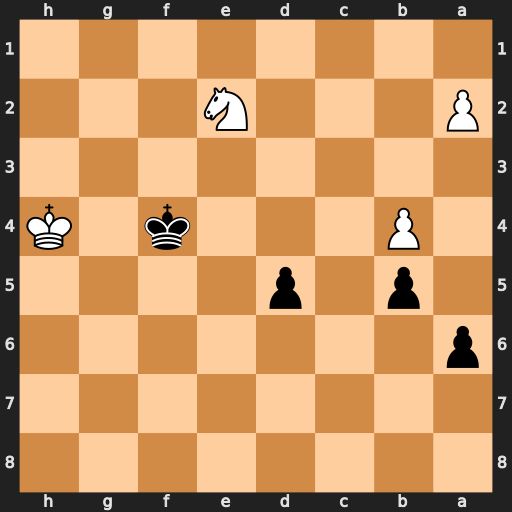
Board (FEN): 8/8/p7/1p1p4/1P3k1K/8/P3N3/8
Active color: b
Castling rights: -
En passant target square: -
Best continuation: Ke3 Nc3 d4 Nd5+ Ke4